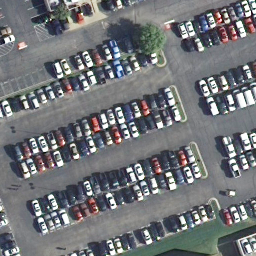
Label: parking lot